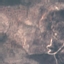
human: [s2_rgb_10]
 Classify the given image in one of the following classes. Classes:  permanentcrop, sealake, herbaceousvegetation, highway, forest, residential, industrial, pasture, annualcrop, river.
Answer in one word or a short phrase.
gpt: HerbaceousVegetation